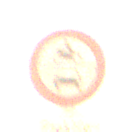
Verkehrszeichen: VerbotKraftfahrzeuge
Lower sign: BesondereFahrzeugeUndTransportgueter11
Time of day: SunriseSunset
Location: Outdoor (Nature)
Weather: PartlyCloudy
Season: NotSpecified
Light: Natural